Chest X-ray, PA view. Patient: 62 years old, sex M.
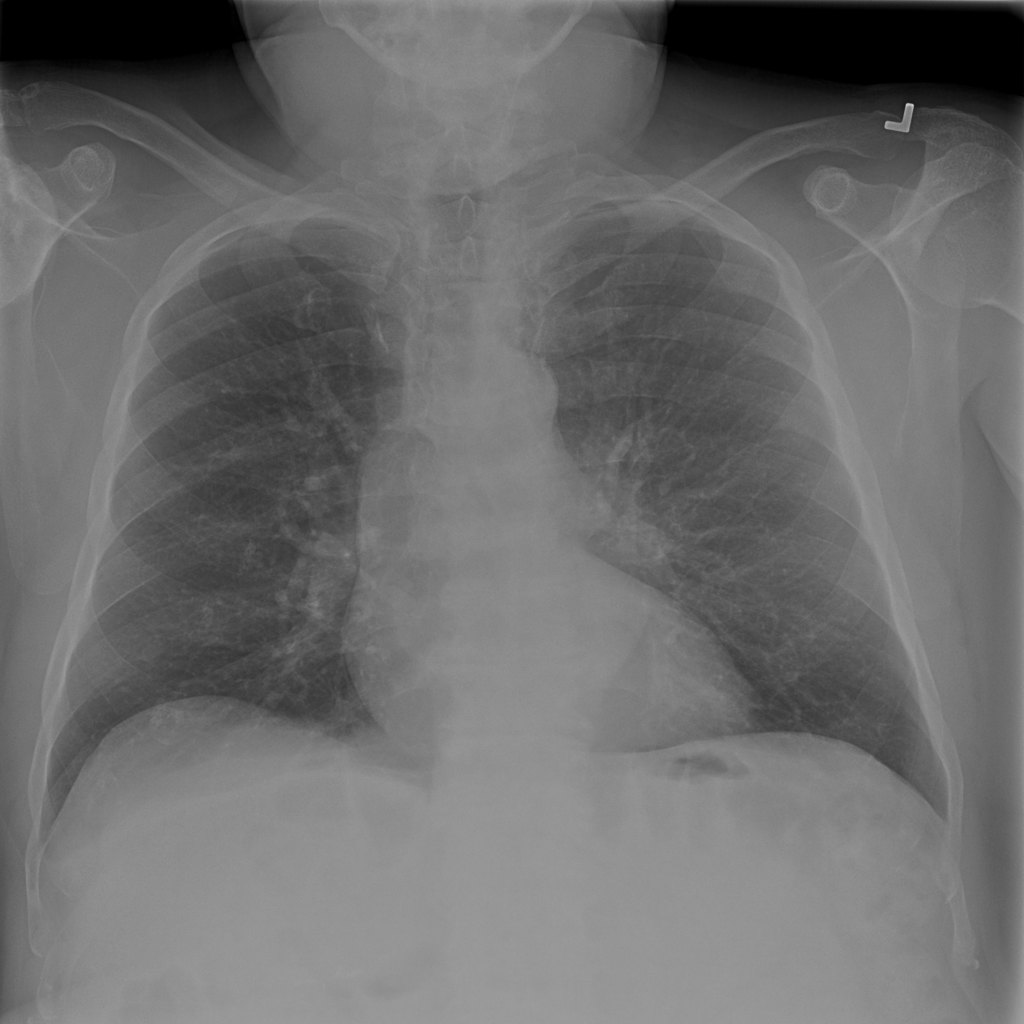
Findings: No Finding